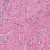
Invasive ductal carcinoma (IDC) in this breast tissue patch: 0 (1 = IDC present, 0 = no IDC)